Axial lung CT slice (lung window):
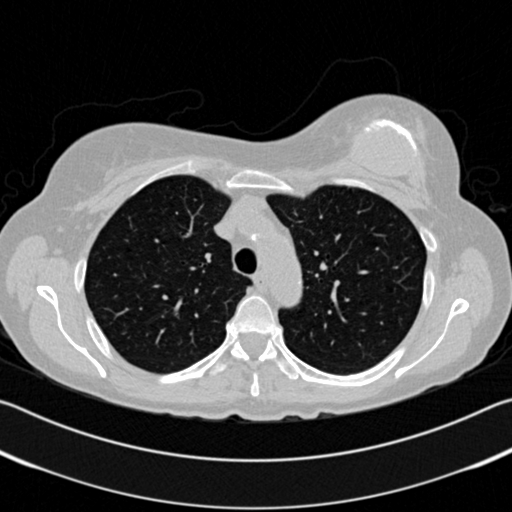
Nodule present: no